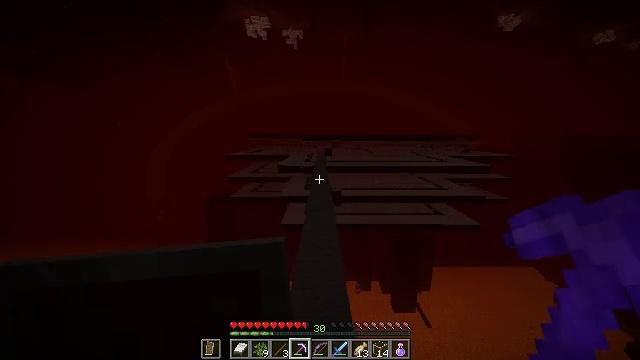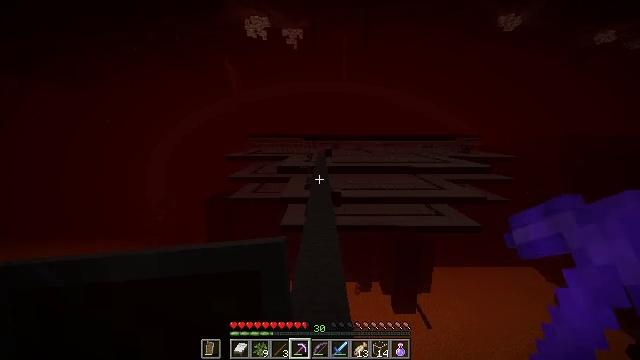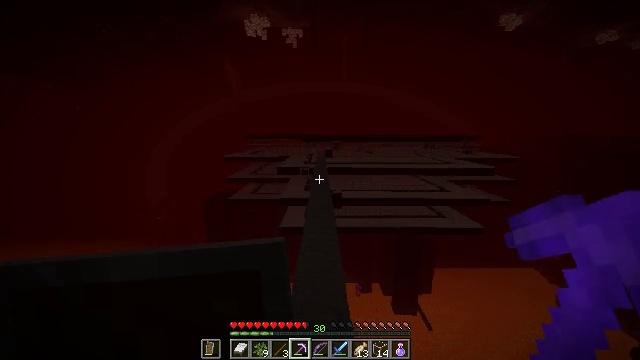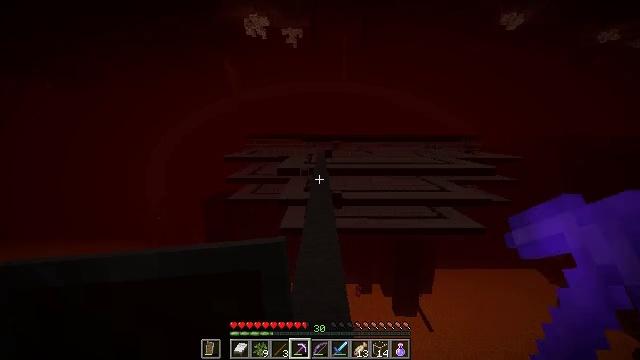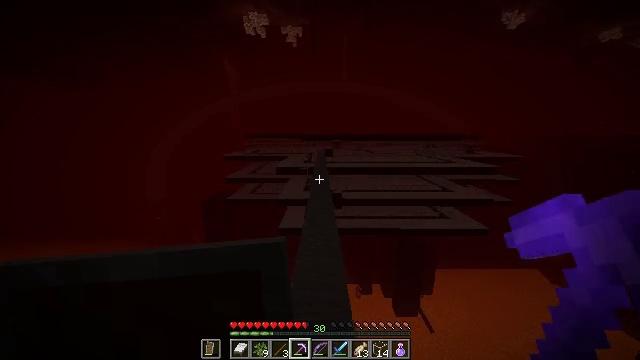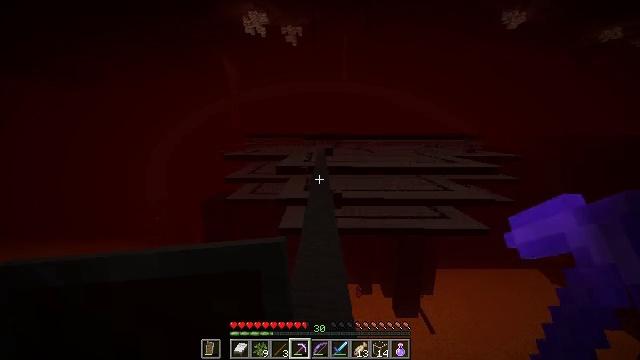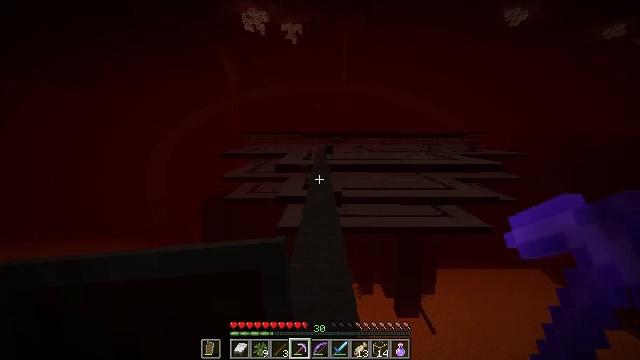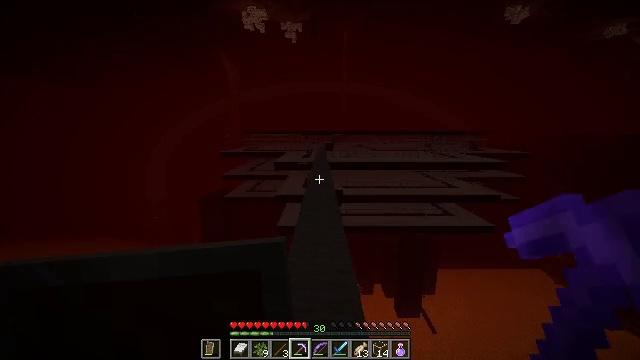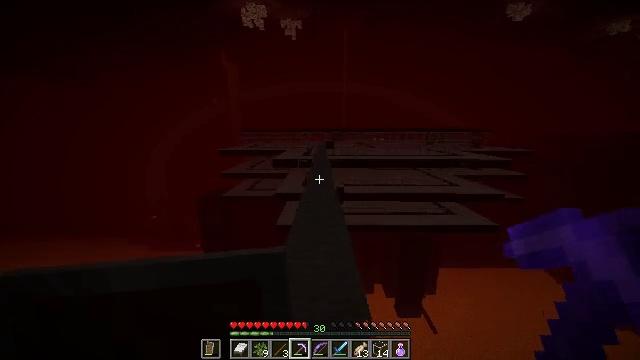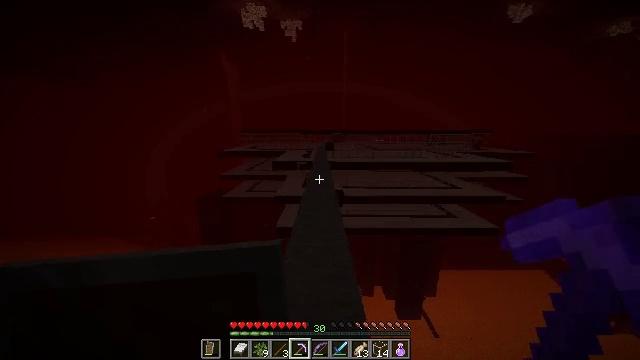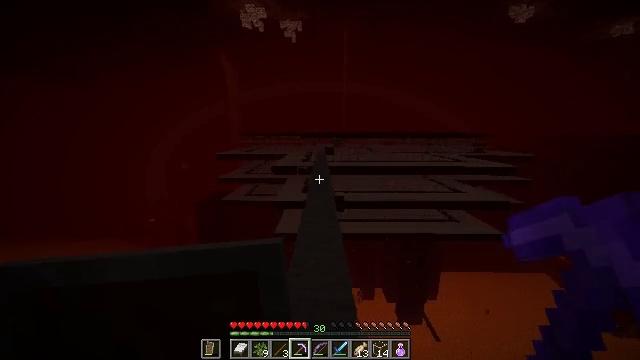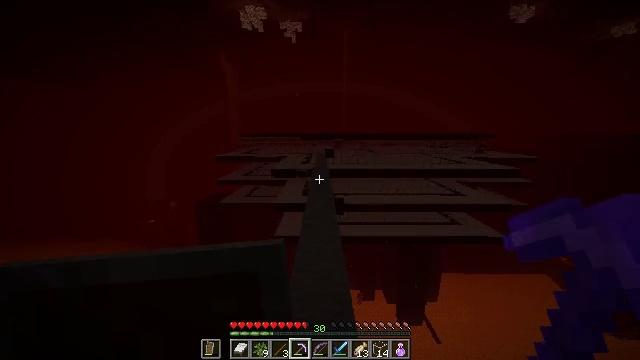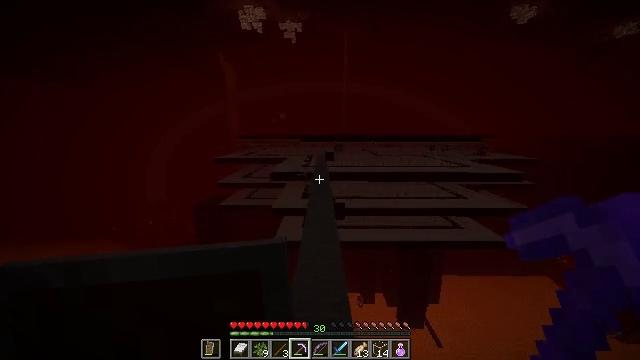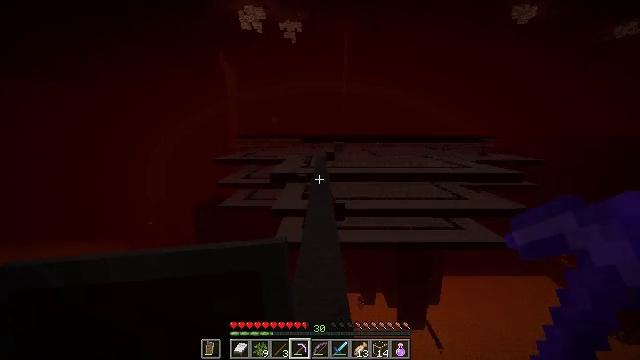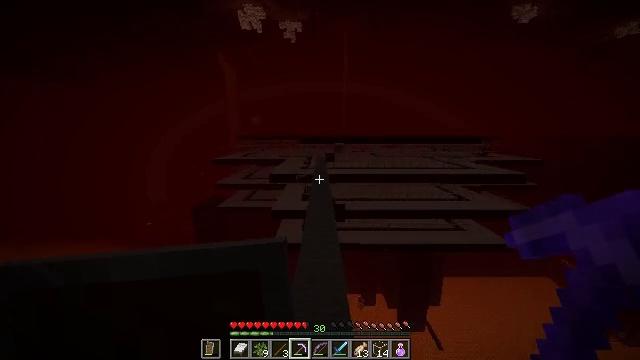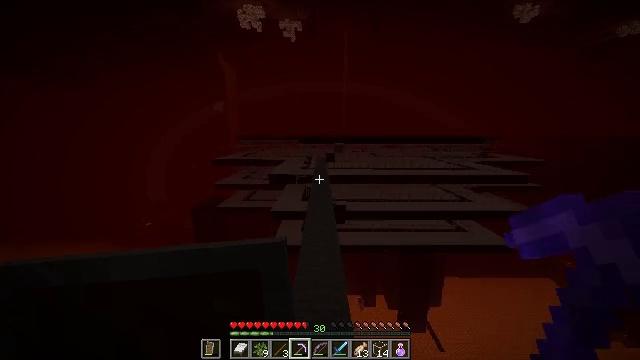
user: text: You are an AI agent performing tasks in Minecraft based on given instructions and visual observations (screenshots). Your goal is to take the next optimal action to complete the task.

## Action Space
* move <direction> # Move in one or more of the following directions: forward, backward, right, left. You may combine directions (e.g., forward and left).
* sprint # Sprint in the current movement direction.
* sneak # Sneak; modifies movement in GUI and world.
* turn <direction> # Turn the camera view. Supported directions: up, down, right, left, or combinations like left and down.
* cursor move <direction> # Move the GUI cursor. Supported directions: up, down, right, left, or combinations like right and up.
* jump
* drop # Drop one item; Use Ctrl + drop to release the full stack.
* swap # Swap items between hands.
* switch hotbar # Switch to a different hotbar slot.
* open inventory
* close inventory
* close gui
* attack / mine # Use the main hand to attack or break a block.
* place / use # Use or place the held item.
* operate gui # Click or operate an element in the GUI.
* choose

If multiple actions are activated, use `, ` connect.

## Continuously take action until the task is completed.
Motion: motion action
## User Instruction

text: Harvest nether bricks from a structure.
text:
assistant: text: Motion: move forward, jump
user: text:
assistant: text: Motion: move forward, jump
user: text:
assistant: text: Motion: move forward, jump
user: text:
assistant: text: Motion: move forward, jump
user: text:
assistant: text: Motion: move forward, jump
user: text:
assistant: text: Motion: move forward, jump
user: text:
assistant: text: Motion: move forward, jump
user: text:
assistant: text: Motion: move forward, jump
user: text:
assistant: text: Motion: move forward, jump
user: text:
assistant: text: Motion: move forward, jump
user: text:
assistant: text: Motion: move forward, jump
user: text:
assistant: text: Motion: move forward, jump
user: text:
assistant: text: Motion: move forward, jump
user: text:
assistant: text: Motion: move forward, jump
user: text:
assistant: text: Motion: move forward, jump
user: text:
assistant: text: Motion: move forward, jump
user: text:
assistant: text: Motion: move forward, jump
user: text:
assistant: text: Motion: move forward, jump
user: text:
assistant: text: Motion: move forward, jump
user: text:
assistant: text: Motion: move forward, jump
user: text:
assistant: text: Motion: move forward, jump
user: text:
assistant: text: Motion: move forward, jump
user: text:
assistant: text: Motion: move forward, jump
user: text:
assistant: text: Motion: move forward, jump
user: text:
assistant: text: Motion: move forward, jump
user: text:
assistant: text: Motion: move forward, jump
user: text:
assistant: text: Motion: move forward, jump
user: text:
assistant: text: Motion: move forward, jump
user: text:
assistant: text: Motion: move forward, jump
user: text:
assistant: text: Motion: move forward, jump